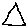
Label: triangle